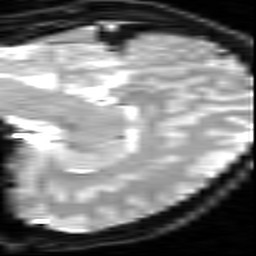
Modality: inplaneT2
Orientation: sagittal
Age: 22
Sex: female